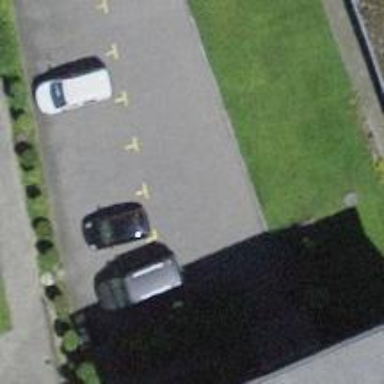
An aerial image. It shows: Street side parking area.